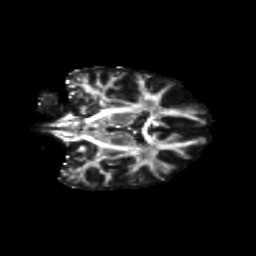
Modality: FA
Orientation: coronal
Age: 13
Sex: male
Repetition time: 9.512 s
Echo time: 0.089 s